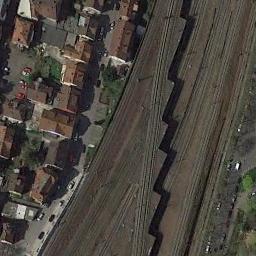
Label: railway